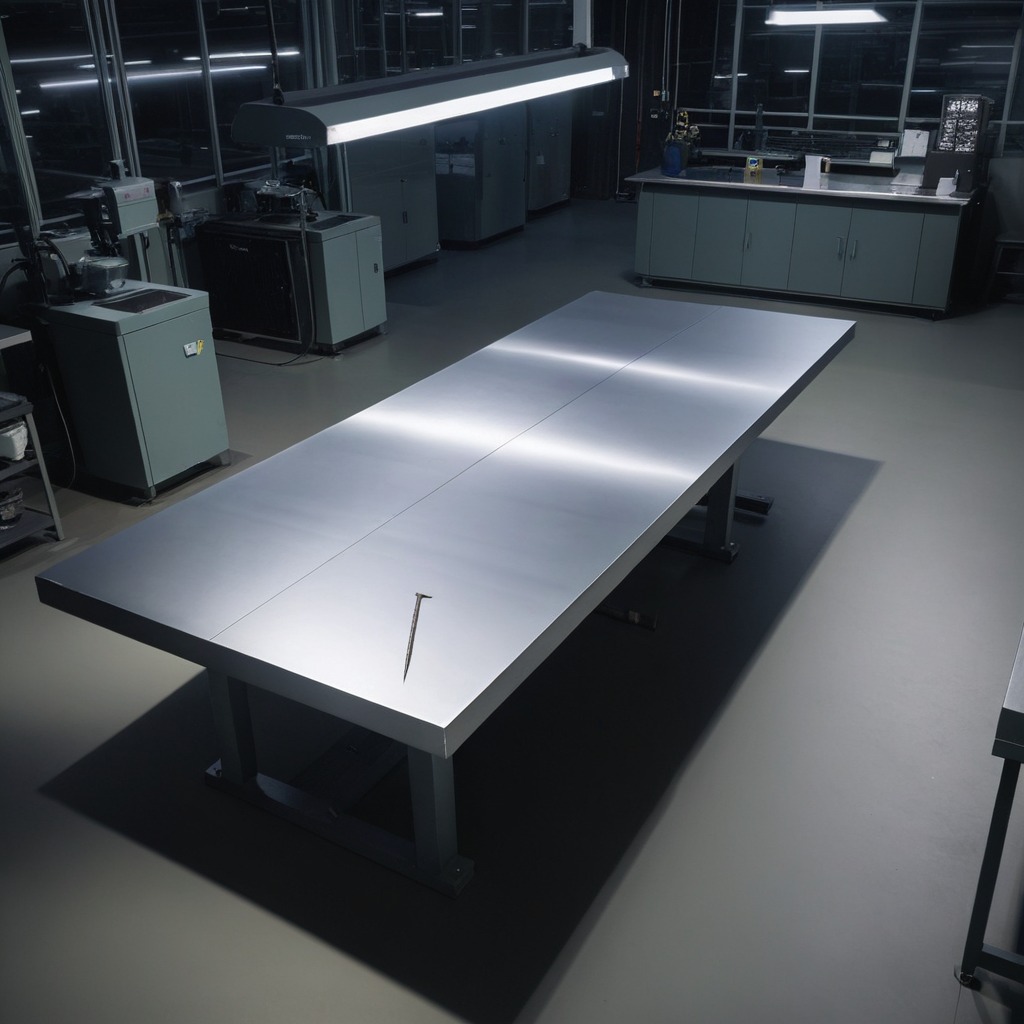
An iron nail lies on the clean empty table in the basement in the evening soft directional lighting on the tabletop realistic grain studio-quality clarity centered framing